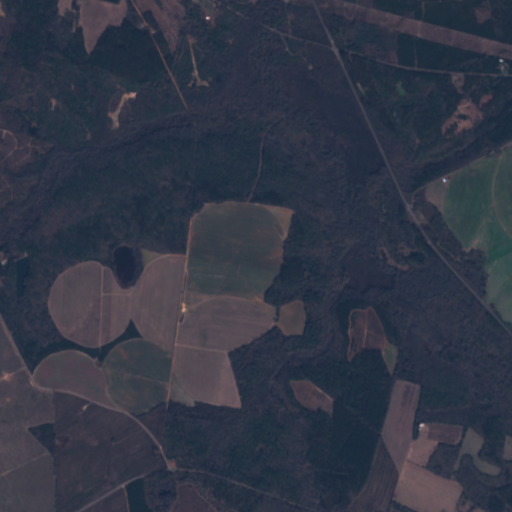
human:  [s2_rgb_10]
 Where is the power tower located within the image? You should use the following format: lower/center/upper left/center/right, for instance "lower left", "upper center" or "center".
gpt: The power tower is located in the upper right of the image.
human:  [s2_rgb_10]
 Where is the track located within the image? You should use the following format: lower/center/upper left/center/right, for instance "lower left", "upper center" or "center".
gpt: There is no track in the image.